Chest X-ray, AP view. Patient: 45 years old, sex M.
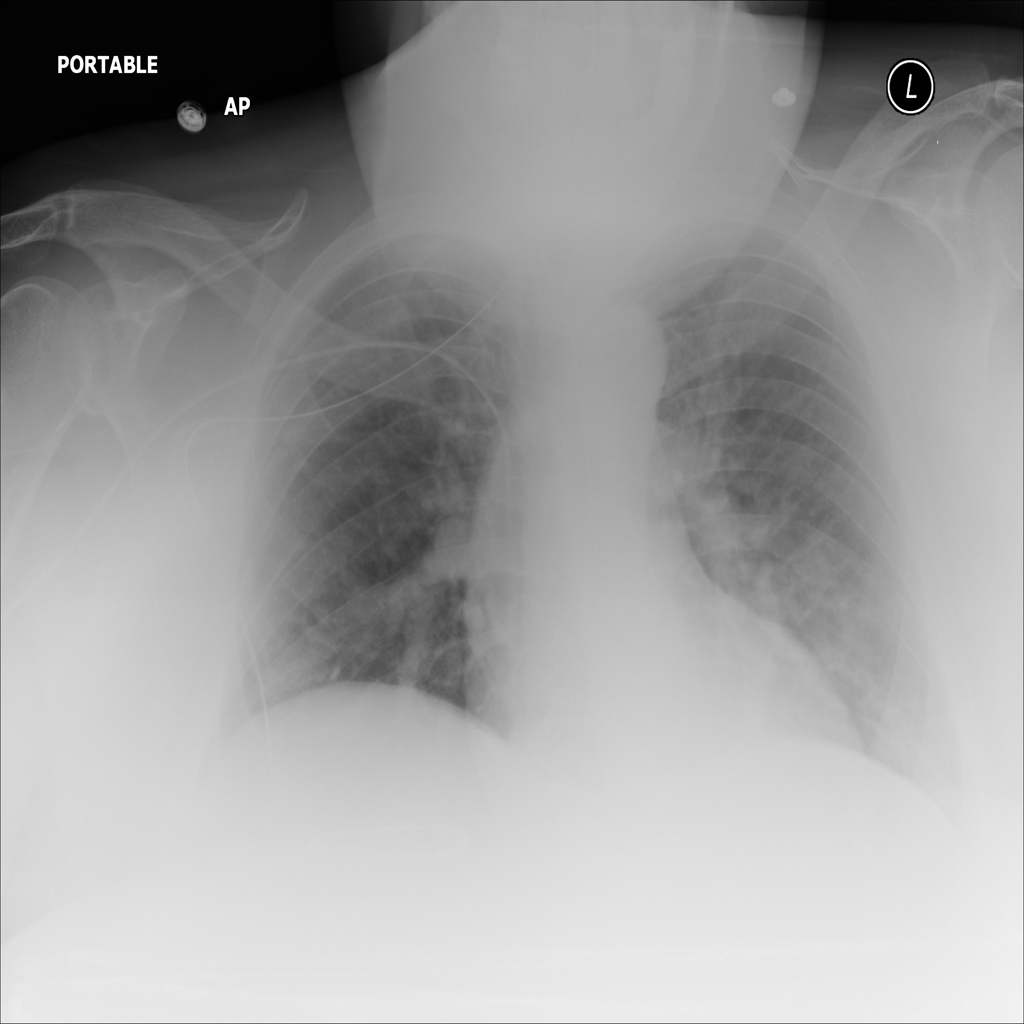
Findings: No Finding